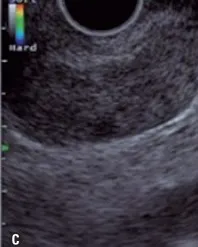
Paratracheal lymph node. Endoscopic ultrasound showed hypoechogenic, homogenous lymph node measuring around 25mm.
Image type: radiology (ultrasound)